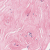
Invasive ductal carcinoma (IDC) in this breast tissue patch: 0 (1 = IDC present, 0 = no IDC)